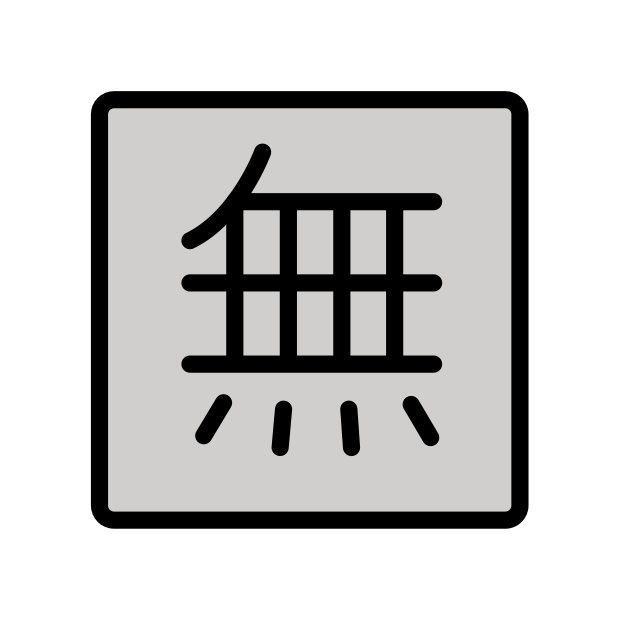
Emoji: 🈚
Name: squared cjk unified ideograph-7121
Unicode: 0x1f21a